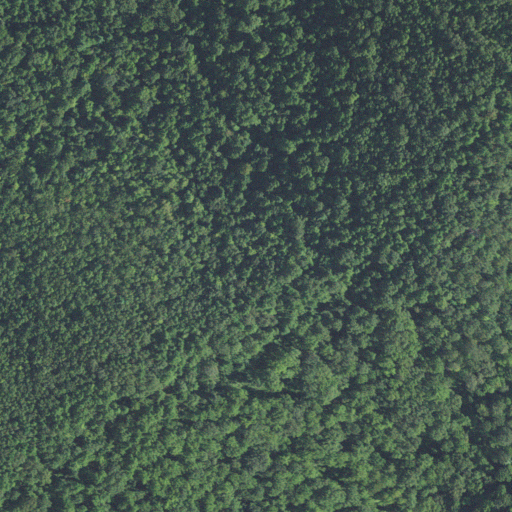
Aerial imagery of gap in North Carolina named Three Springs Gap containing deciduous forest and mixed forest